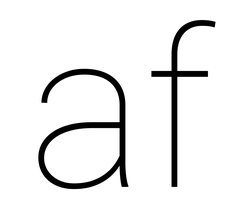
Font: Roboto_Thin